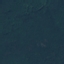
Label: Forest